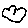
Label: cloud